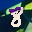
Label: 8